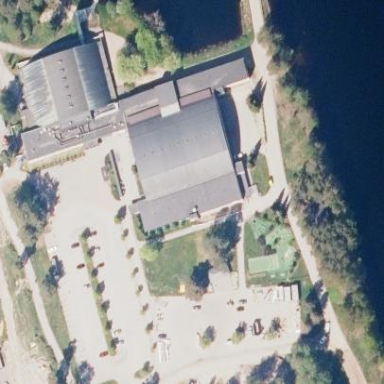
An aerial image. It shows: Sports center building.